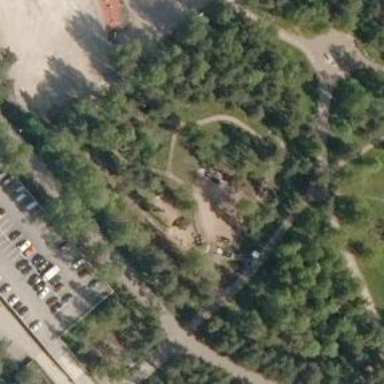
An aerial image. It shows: Dog park for leisure land.